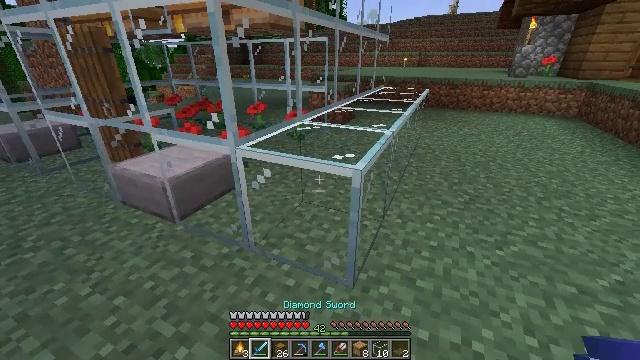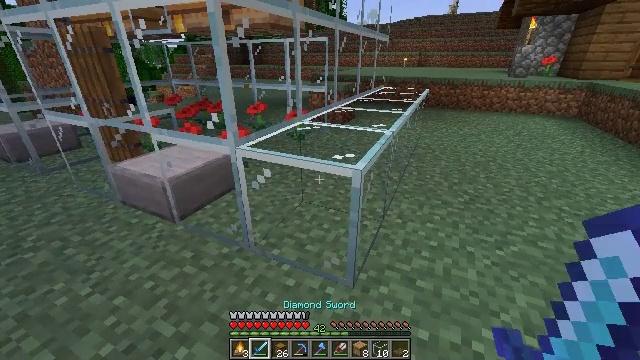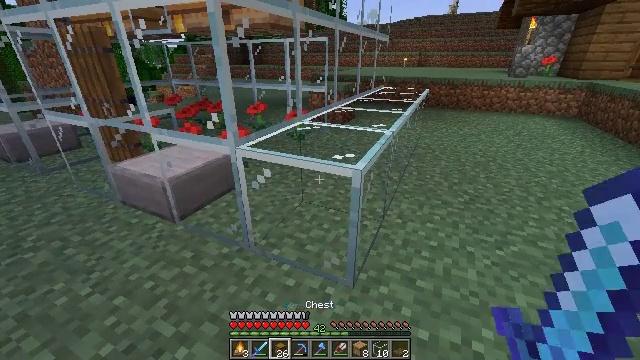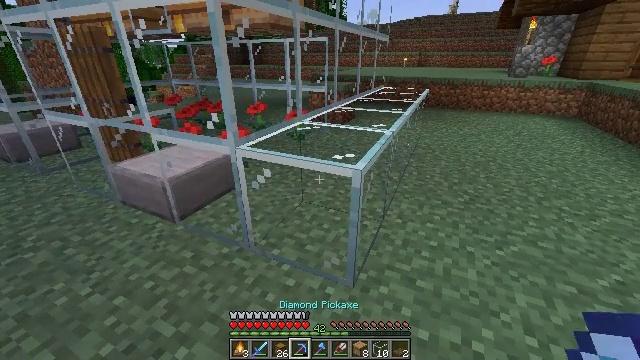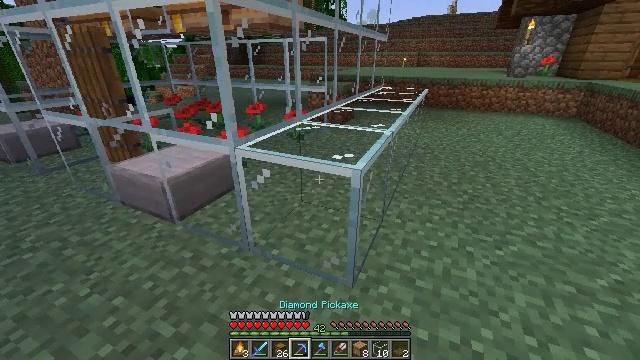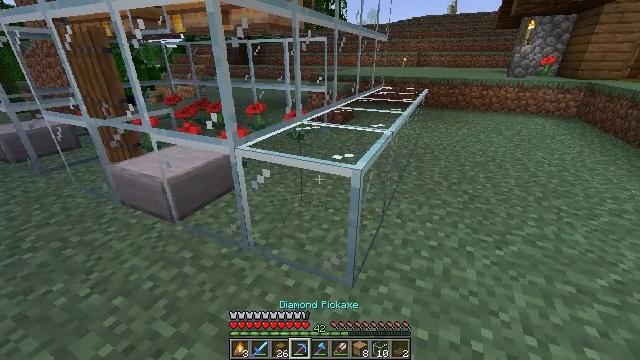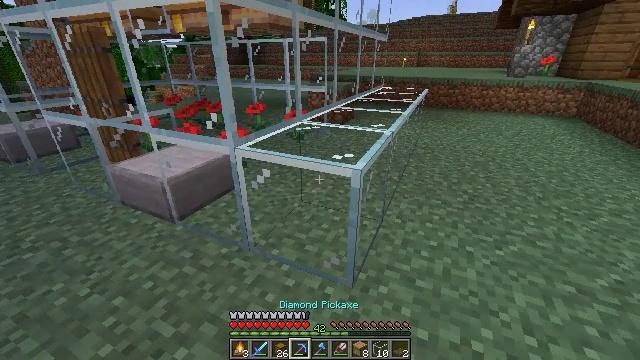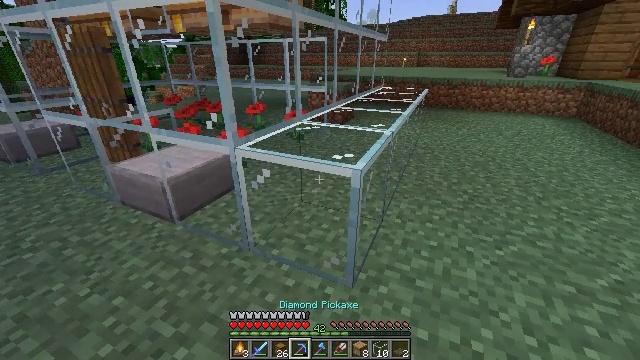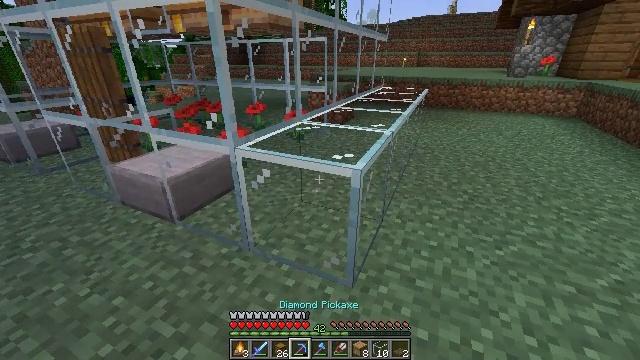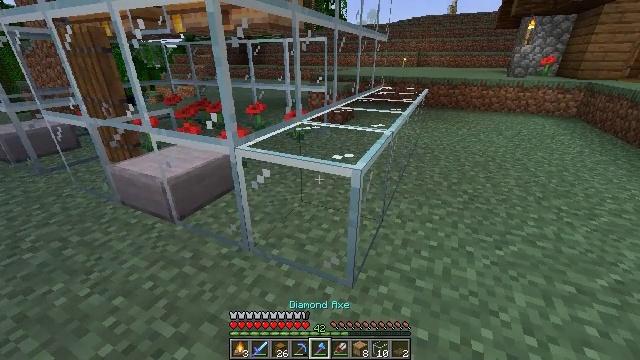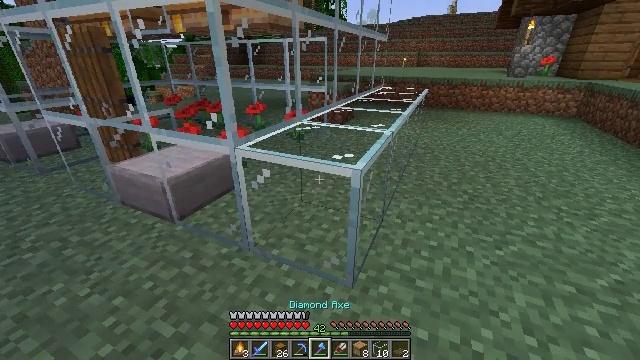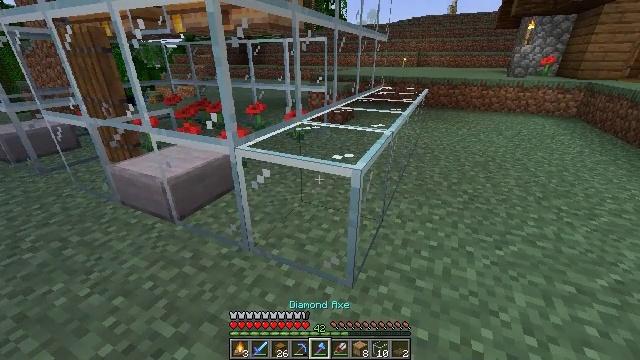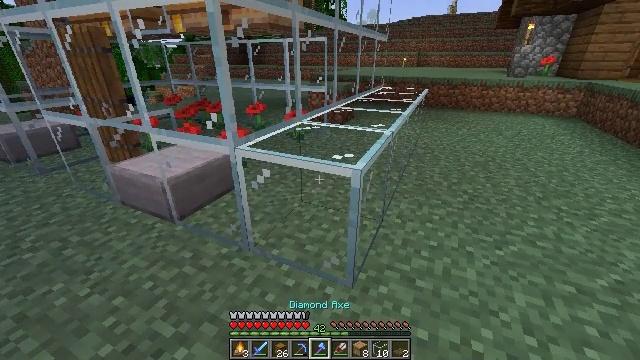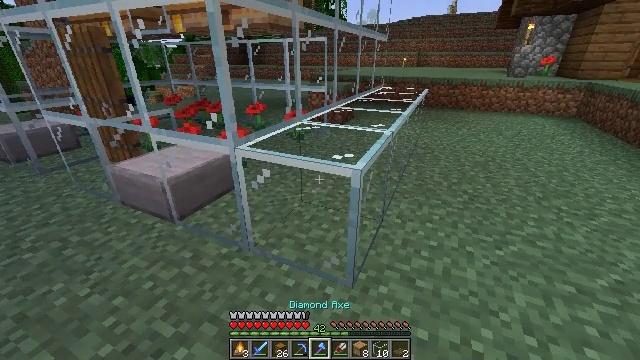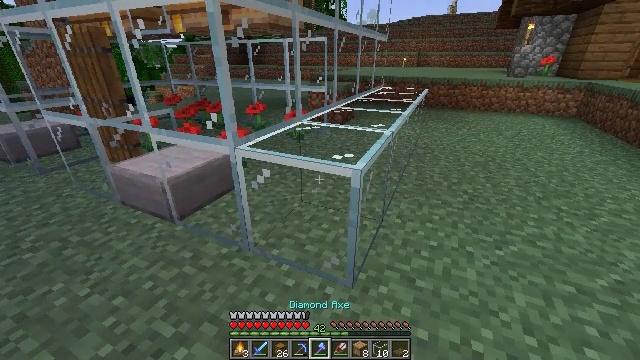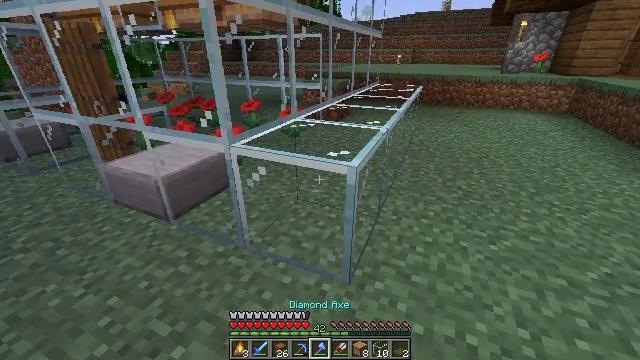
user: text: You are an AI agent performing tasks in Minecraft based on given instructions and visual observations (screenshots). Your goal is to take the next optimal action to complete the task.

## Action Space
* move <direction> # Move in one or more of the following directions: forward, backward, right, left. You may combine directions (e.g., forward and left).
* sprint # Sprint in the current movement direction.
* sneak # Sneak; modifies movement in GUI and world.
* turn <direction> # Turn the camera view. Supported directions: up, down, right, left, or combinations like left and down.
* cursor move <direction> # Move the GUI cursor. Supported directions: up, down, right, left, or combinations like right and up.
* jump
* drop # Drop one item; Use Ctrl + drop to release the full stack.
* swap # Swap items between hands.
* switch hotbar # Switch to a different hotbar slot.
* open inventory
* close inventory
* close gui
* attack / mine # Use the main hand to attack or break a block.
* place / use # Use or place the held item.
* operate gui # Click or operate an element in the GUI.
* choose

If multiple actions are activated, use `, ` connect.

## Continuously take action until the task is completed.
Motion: motion action
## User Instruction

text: Mine the glass to clear the view.
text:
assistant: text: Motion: no_op
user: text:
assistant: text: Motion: no_op
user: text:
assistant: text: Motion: no_op
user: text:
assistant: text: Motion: no_op
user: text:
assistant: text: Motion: no_op
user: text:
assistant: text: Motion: no_op
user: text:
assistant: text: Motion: no_op
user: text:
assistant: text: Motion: no_op
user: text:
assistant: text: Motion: no_op
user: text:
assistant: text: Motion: no_op
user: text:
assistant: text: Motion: no_op
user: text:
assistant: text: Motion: no_op
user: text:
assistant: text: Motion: no_op
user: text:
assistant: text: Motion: no_op
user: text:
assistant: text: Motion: turn right
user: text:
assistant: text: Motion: turn right
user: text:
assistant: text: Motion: attack / mine
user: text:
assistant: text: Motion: attack / mine
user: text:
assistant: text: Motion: attack / mine
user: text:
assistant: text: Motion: attack / mine
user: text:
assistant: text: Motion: attack / mine
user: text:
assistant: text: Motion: attack / mine
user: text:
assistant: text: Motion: attack / mine
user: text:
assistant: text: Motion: attack / mine
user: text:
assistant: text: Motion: move forward, attack / mine
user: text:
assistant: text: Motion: move forward, attack / mine
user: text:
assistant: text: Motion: move forward, attack / mine
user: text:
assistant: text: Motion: attack / mine
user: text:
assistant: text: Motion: turn right, attack / mine
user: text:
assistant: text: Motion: turn right, attack / mine